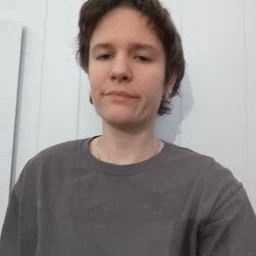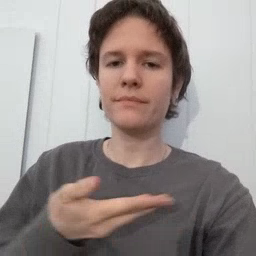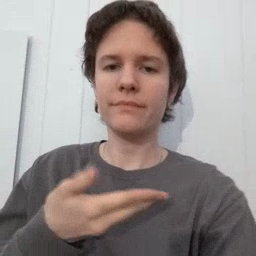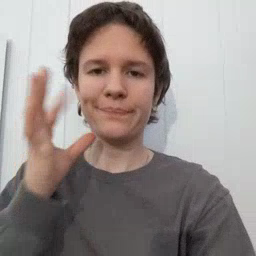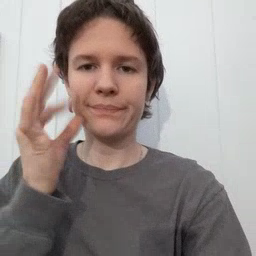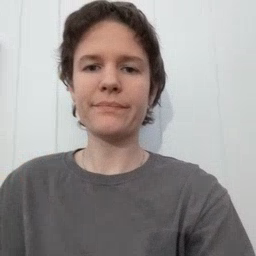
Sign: kitty